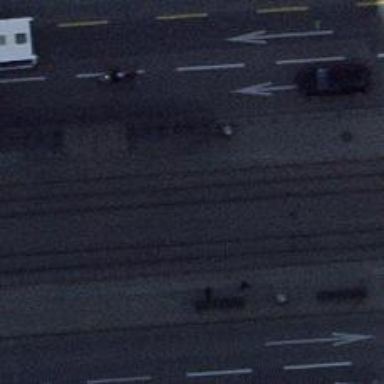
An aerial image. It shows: Tram stop with public transport stop position.